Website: bh-photo
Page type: store-pickup
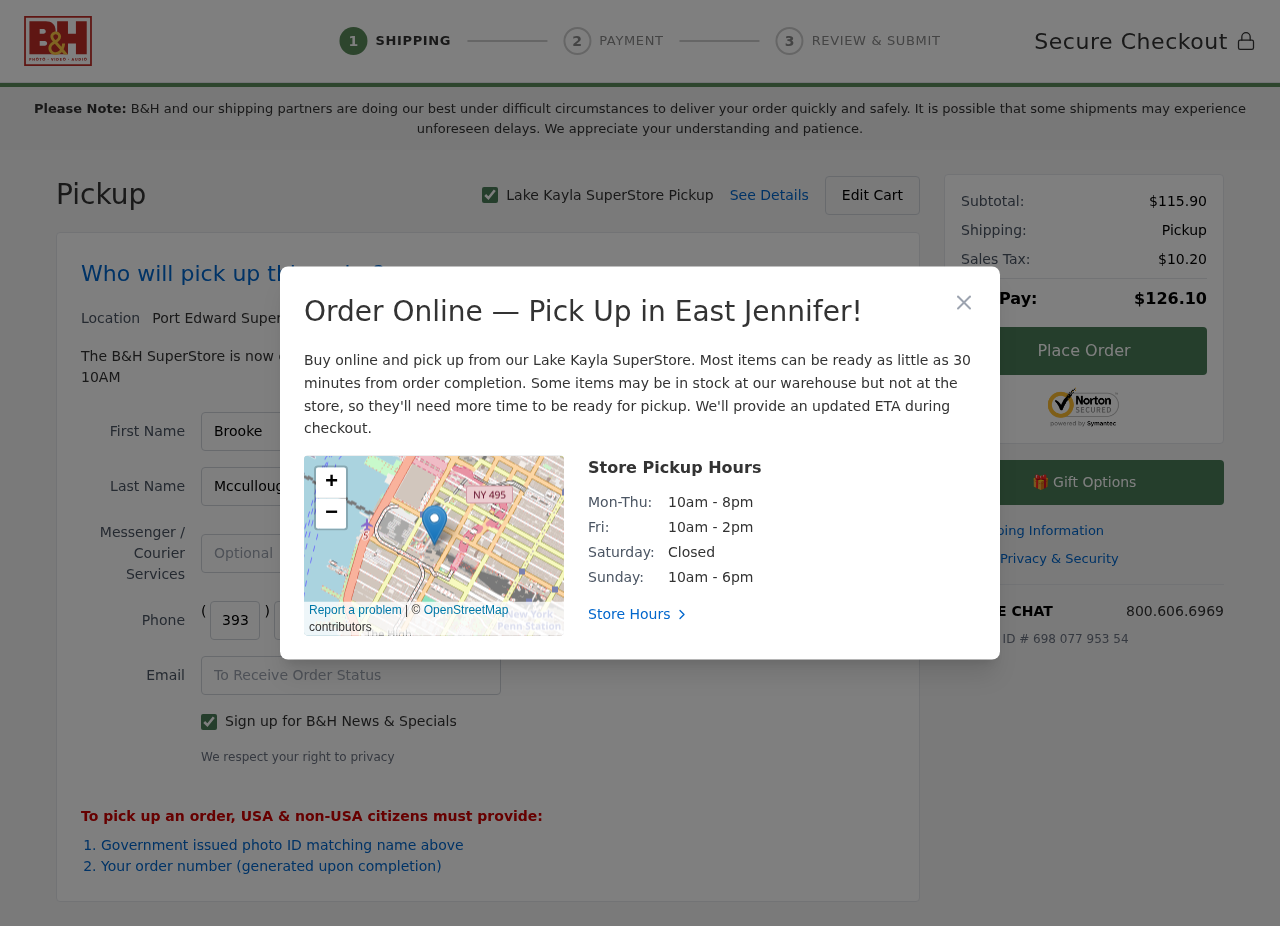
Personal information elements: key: PII_CITY
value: Lake Kayla
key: PII_CITY2
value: Port Edward
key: PII_CITY3
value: East Jennifer
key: PII_EMAIL
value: brooke_mccullough@yahoo.com
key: PII_FIRSTNAME
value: Brooke
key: PII_LASTNAME
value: Mccullough
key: PII_PHONE_AREA
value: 393
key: PII_PHONE_PREFIX
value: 724
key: PII_PHONE_SUFFIX
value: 9359
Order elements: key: ORDER_SUBTOTAL
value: $115.90
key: ORDER_TAX
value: $10.20
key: ORDER_TOTAL
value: $126.10
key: ORDER_ID
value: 698 077 953 54